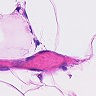
Metastatic tissue present: no